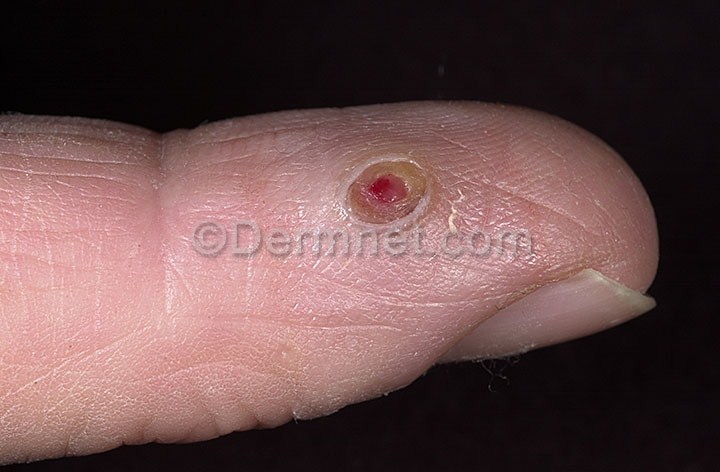
Disease: Vascular Tumors